Current action and preconditions to check: trajectory_clear

Your task: For each precondition in the list above, predict whether it will hold at this action.

Consider the current scene as observed from the mobile robot's camera, and analyze the predicted future states of all dynamic agents (e.g., people, animals, vehicles, or any moving entities) within the NEXT SECOND.

IMPORTANT: Only answer "very likely" if you are absolutely certain—based on strong, clear evidence—that a dynamic agent will violate the precondition in the predicted future state. Do NOT answer "very likely" for unlikely, ambiguous, or low-probability risks.

Ask yourself for each precondition: Is there a high probability, with clear and convincing evidence, that the predicted future states of any dynamic agent will interfere with the predicted future state of the currently executing action within the NEXT SECOND, causing that precondition to fail?

Assess the risk level based on these predictions. Use "likely" or "very likely" if motions create a clear risk of interference.

Use "neutral" or "improbable" if agents are nearby but their predicted paths are clearly diverging or non-conflicting.

Failure Risk Categories: "very improbable", "improbable", "neutral", "likely", "very likely"

Answer Format: Output ONLY the probability_of_failure value from these categories: "very improbable", "improbable", "neutral", "likely", "very likely"

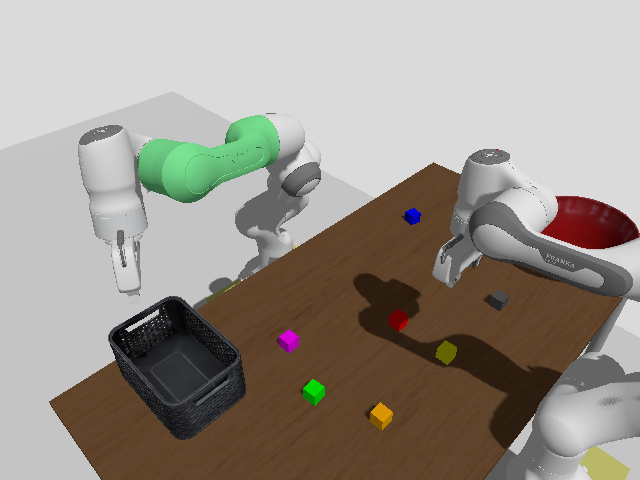

Answer: very improbable